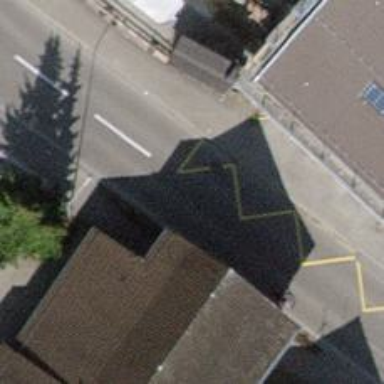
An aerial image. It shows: Public transport stop position.